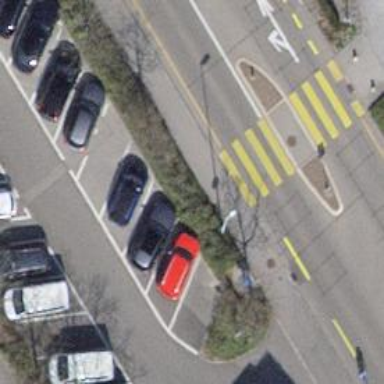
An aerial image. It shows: Kerb barrier.